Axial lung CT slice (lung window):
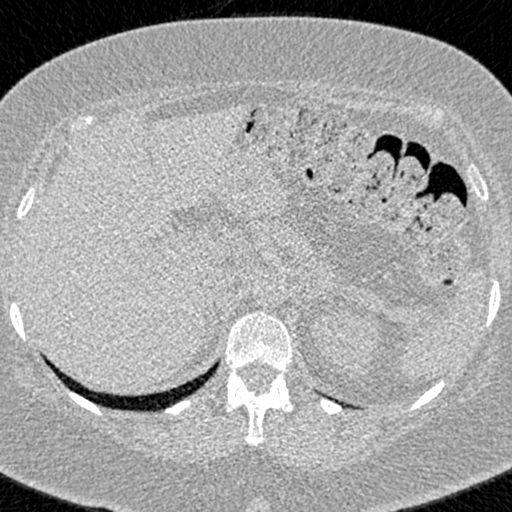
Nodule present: no